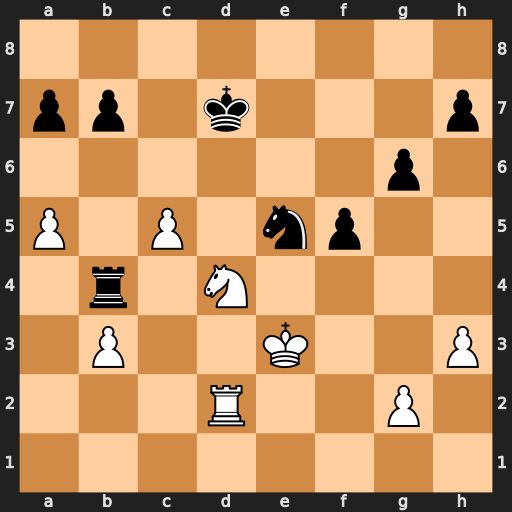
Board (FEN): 8/pp1k3p/6p1/P1P1np2/1r1N4/1P2K2P/3R2P1/8
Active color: w
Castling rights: -
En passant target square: -
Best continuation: Nc2+ Kc6 Nxb4+